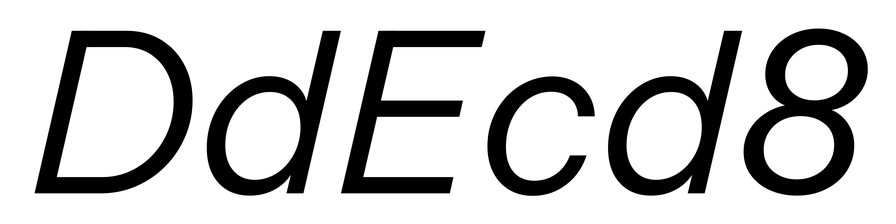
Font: InstrumentSans-Italic_Italic